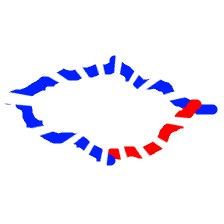
Shape: rhombus